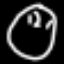
Label: clock